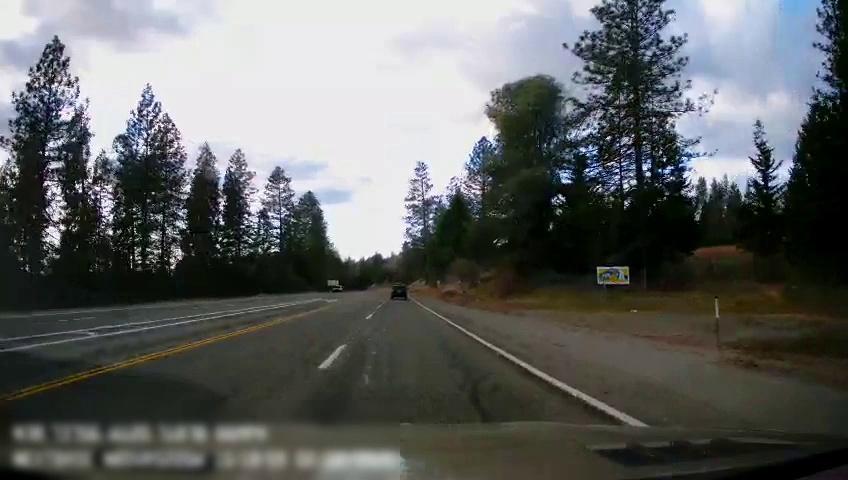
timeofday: Day
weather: Cloudy
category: Drivable Space
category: Vehicles | SUV
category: Vehicles | Car
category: Lanes | Alternate Lane
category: Lanes | Opposite Lane
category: Lanes | Alternate Lane
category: Lanes | Alternate Lane
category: Lanes | Current Lane
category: Lanes | Current Lane